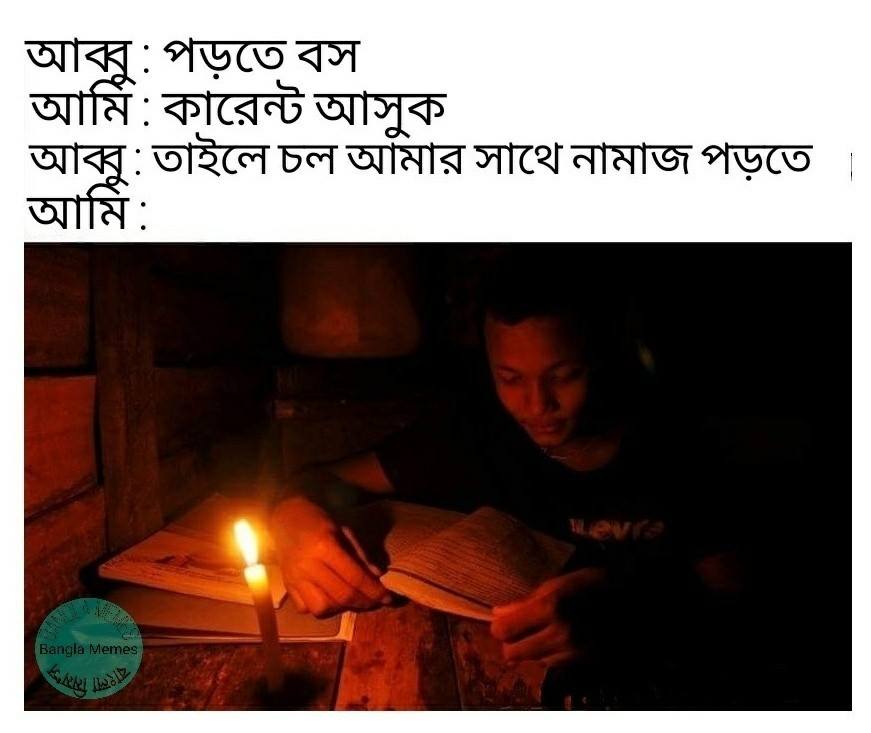
Text: আব্বু: পড়তে বস আমি: কারেন্ট আসুক আব্বু: তাইলে চল আমার সাথে নামাজ পড়তে আমি:
Label: Non Hate